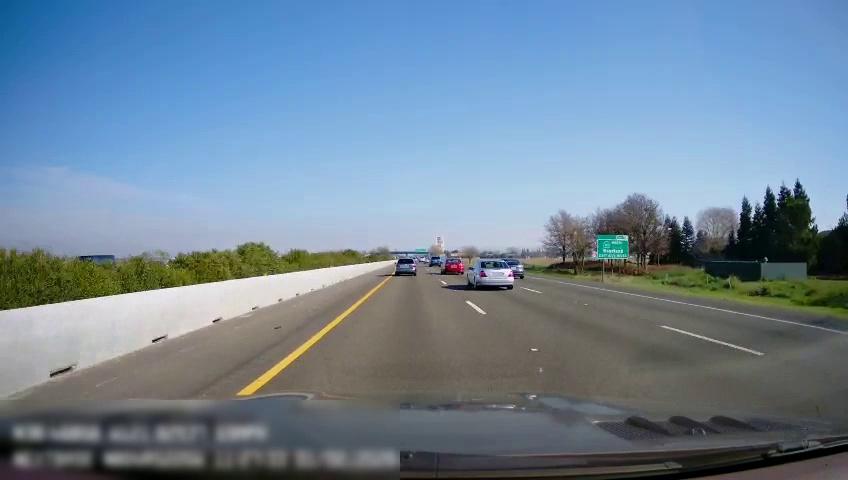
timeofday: Day
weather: Sunny
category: Drivable Space
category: Vehicles | Van
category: Vehicles | SUV
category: Vehicles | Car
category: Vehicles | Car
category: Vehicles | SUV
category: Vehicles | Car
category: Lanes | Current Lane
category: Lanes | Current Lane
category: Lanes | Alternate Lane
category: Lanes | Alternate Lane
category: Traffic | Signs
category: Traffic | Signs